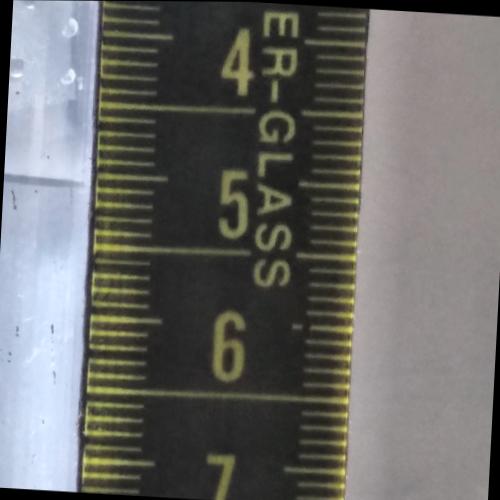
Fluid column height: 5.1 cm